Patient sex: M
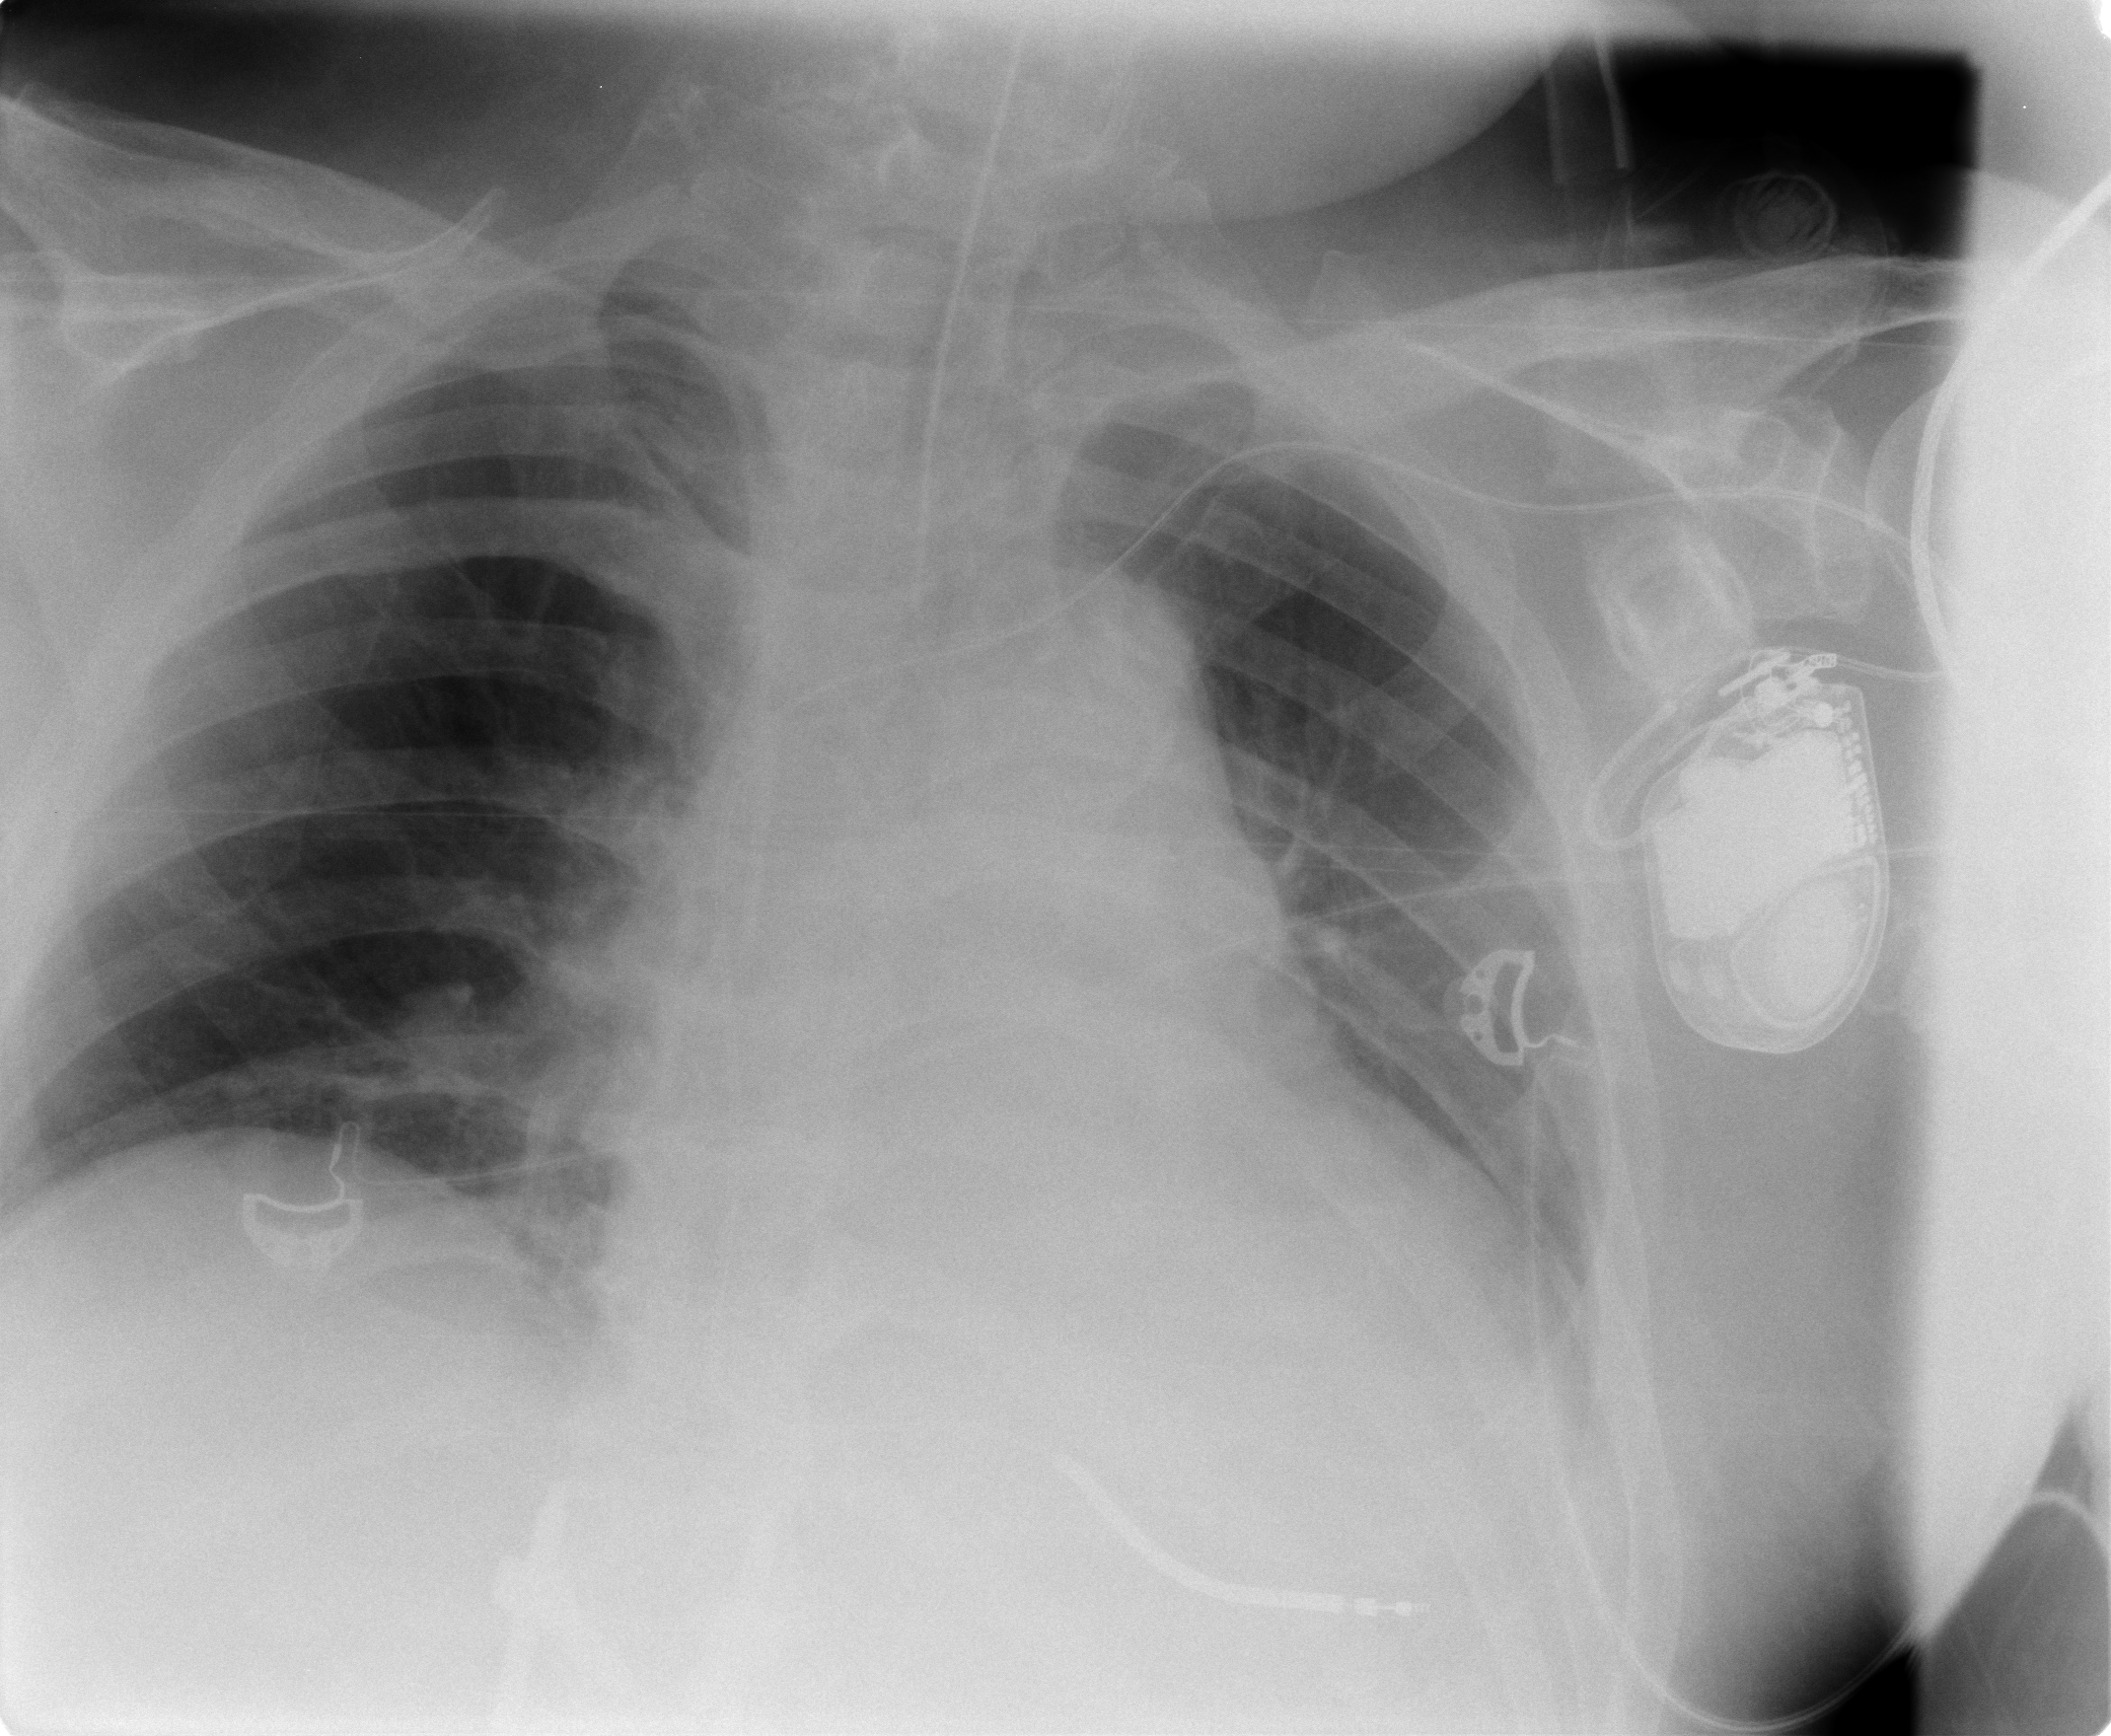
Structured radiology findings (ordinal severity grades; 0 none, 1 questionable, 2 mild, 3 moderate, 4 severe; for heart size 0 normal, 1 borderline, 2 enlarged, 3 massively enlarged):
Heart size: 2
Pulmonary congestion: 0
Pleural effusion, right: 0
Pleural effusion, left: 2
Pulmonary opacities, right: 0
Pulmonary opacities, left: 0
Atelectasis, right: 0
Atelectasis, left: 2